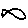
Label: fish